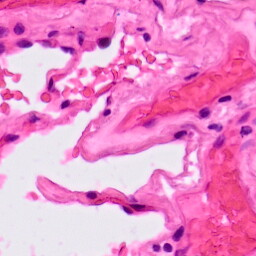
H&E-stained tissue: Lung